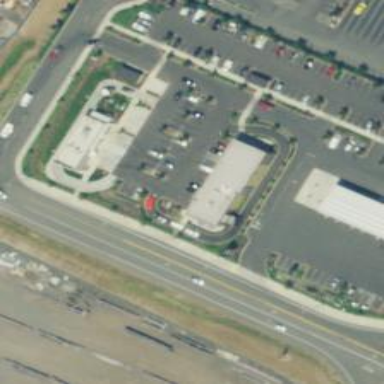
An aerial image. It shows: Parking space is available.